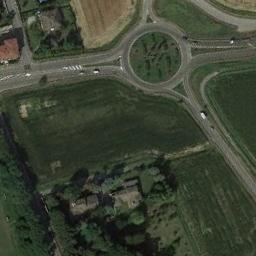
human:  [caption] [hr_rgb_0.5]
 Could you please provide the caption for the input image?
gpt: The roundabout is on the grass next to trees and buildings .

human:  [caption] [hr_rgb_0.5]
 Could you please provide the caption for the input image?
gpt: There are several moving vehicles on the road at the roundabout, And there are some buildings and a large area of ​​farmland around the roundabout .

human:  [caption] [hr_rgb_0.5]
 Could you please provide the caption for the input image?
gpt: The roundabout is surrounded by grass .

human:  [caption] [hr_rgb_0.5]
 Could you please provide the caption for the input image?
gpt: The roundabout with four exits and entrances is in the farmland and some houses are next to the roundabout .

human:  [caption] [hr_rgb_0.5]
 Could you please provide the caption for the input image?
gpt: There are green lawns around the roundabout .